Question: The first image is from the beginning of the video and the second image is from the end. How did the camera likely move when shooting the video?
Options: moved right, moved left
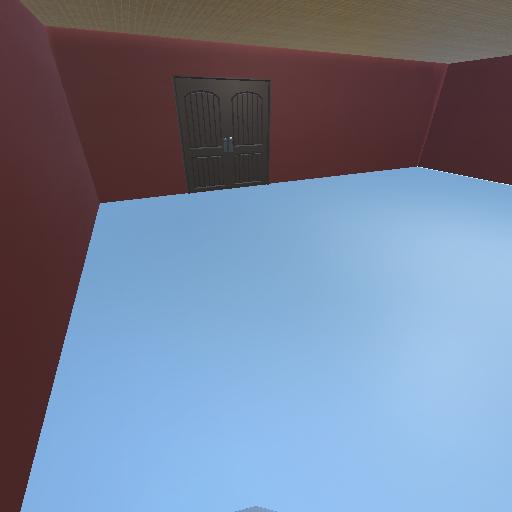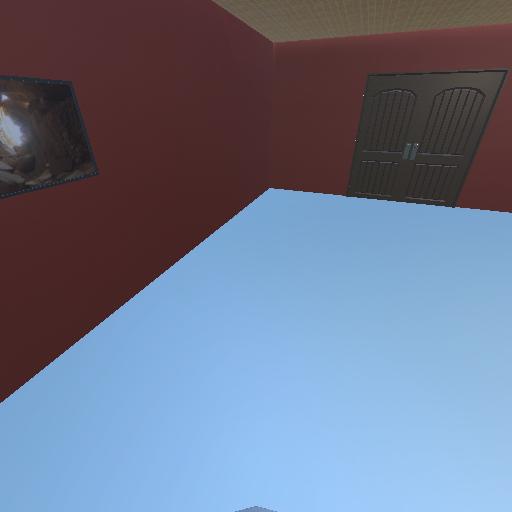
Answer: moved right